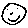
Label: smiley face